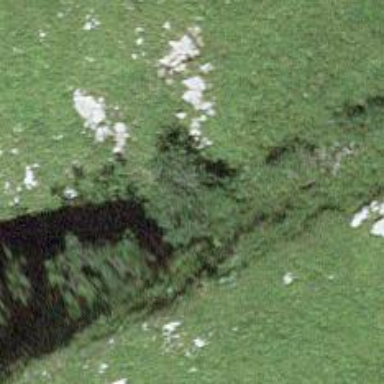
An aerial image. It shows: Evergreen needle-leaved tree.